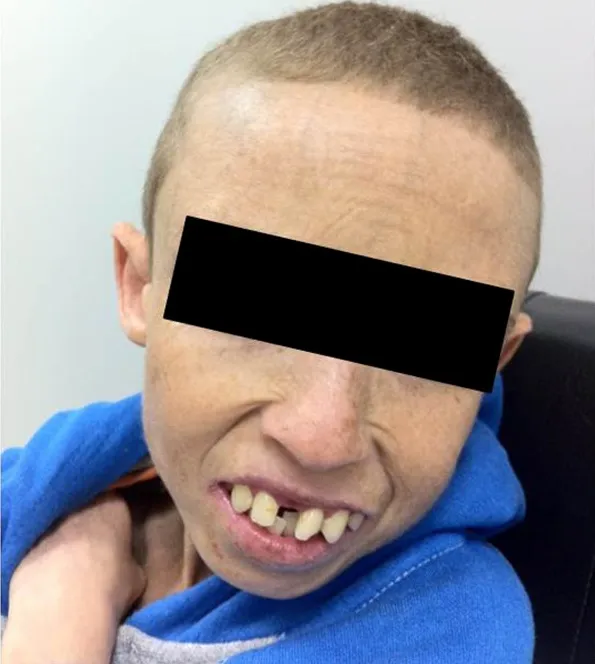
Face and trunk of the patient.
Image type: medical_photograph (oral_photograph)